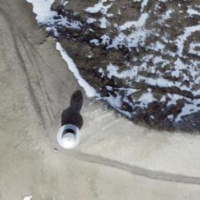
EUNIS habitat code: 48
Species observed at this site:
Aglais urticae
Falco tinnunculus
Corvus corax